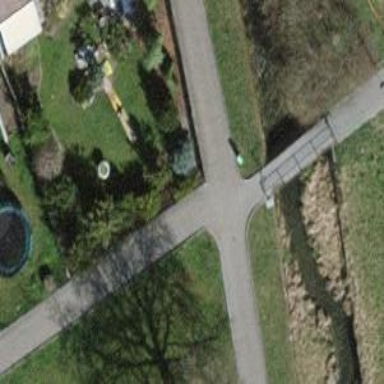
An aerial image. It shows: Footway on bridge.